Question: Can I use some sort of line break in the alt text for an image while still adhering to the XHTML 1.0 Strict standard?
Something like this...
'''
<img src="foo.jpg" alt="Line 1
Line 2" />
'''
I'm asking because I want to post the following screenshot on my site, but I want to include the text-only version in the alt text for SEO reasons and for the visually impaired.

I prefer the screenshot over the plain text version because it looks more visually appealing.
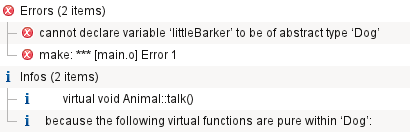
Answer: Just use a normal line break.
'''
<img src="foo.jpg" alt="Line 1
Line 2" />
'''
Stack Overflow does this in their titles :)
Then add this CSS:
'''
img{white-space:pre}
'''
Demo: <URL>